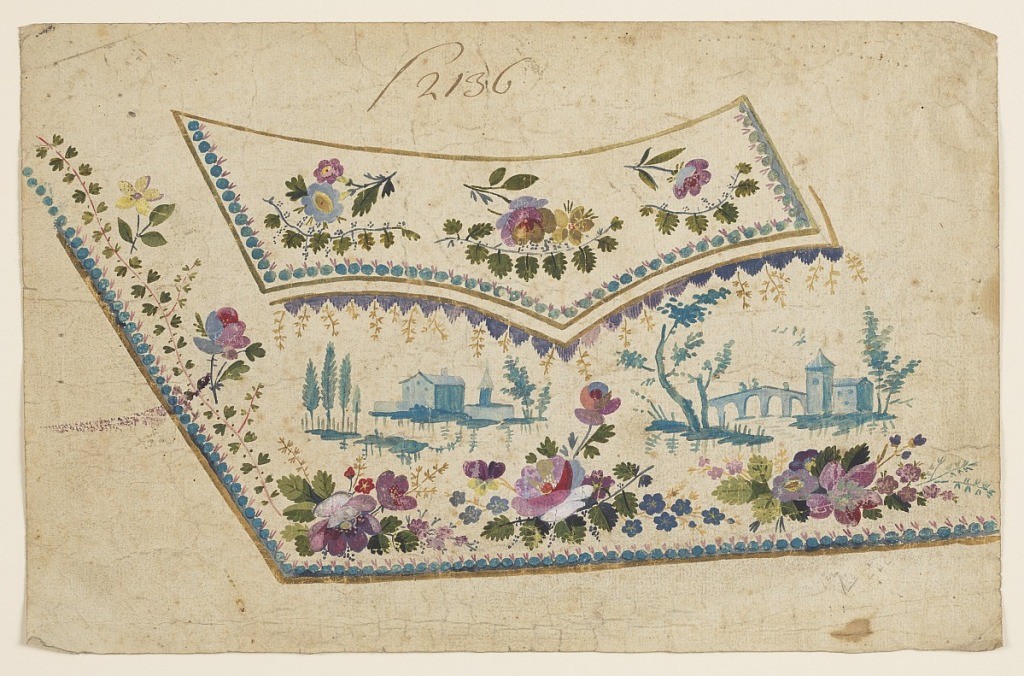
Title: Design for Embroidery, Gentleman's Waistcoat Pocket
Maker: Fabrique de Saint Ruf, Lyon, France
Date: ca. 1785
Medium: Brush and gouache, watercolor, and graphite on cream laid paper
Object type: Drawing
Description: Embroidery design for a waistcoat or gilet featuring olive-colored edges with rows of blue beads inside. The flap of the pocket shows bunches of two flowers in the center and on the left and a single flower to the right. The flap flowers are positioned on top of curved boughs of green leaves. Branches of flowers are shown over the bottom edge of the waistcoat. An undulated leaf bough and two obliquely disposed flowers appear beside the oblique edge. The flowers in the design incorporate the colors purple, blue, olive, yellow, and green. Two small scenes featuring trees and buildings appear in blue in the center of the design, between the pocket flap and the bottom edge of the waistcoat.